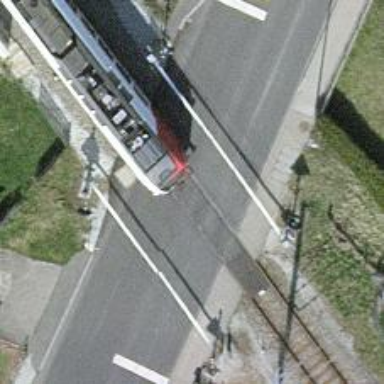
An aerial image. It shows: Level crossing along the railway.